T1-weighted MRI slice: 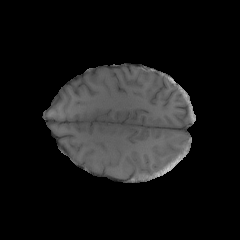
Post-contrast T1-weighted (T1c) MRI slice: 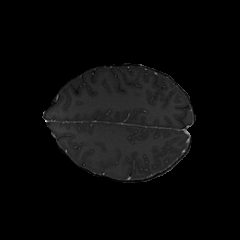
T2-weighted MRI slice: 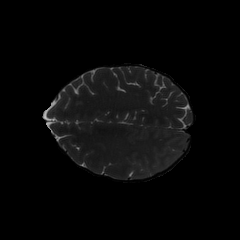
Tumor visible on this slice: no